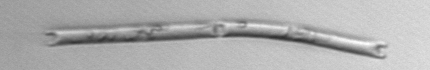
Label: Eucampia_morphytype1